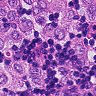
Metastatic tissue present: yes